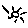
Label: sun